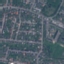
Land use / land cover: Residential